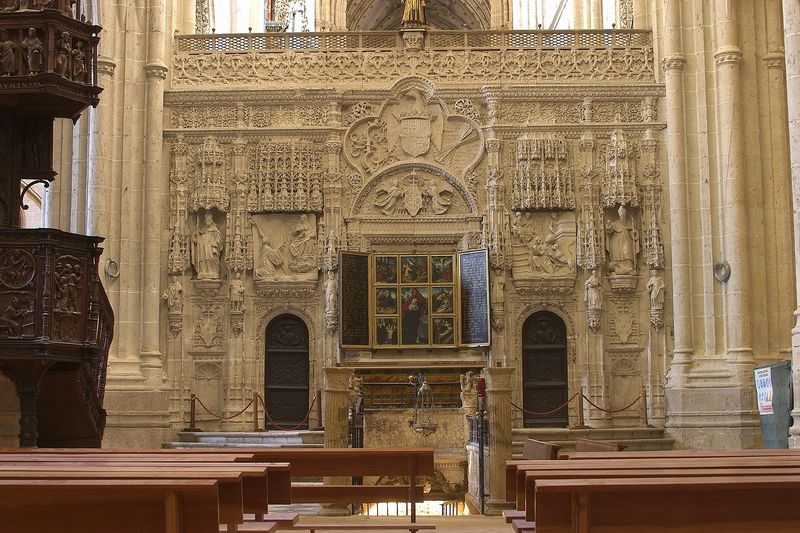
Titel: Chorschranke in Palencia
Standort: Palencia, San Antolin (EU - E)
Schlagwörter: kirche, andacht, gottesdienst, messe, katholisch, katholiken